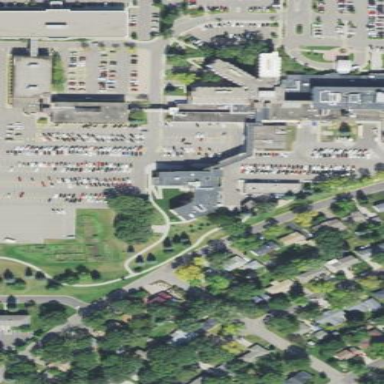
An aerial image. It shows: Healthcare facility identified as hospital.